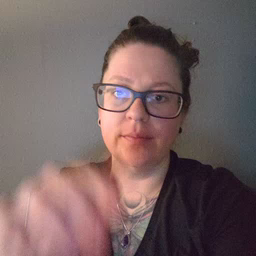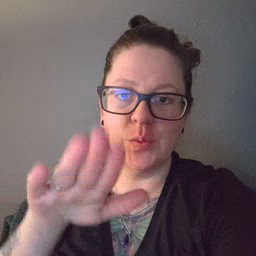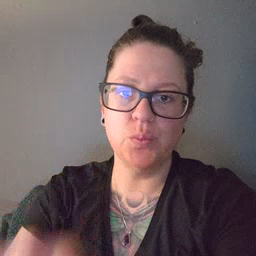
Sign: into